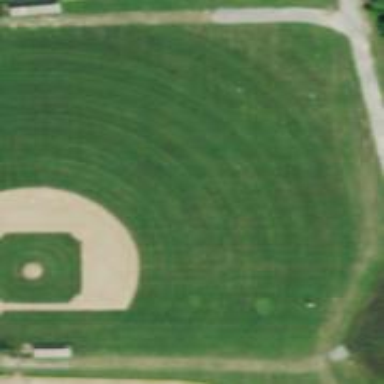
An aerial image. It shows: Baseball pitch for leisure and sports activities.